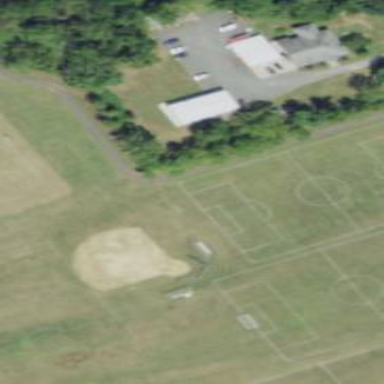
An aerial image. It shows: Softball pitch for leisure sports.